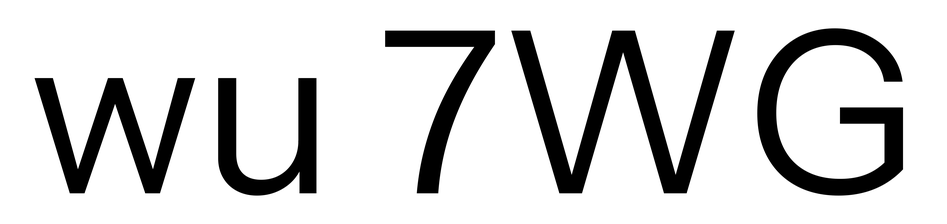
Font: InstrumentSans_Regular